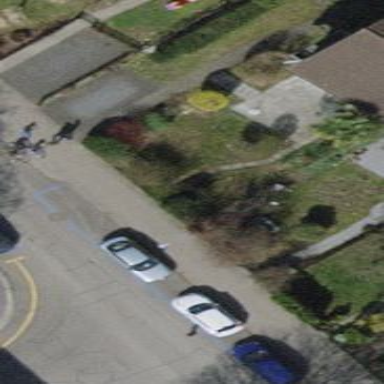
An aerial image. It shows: Street-side parking area with paved surface. The parking spots are parallel and marked with blue color.